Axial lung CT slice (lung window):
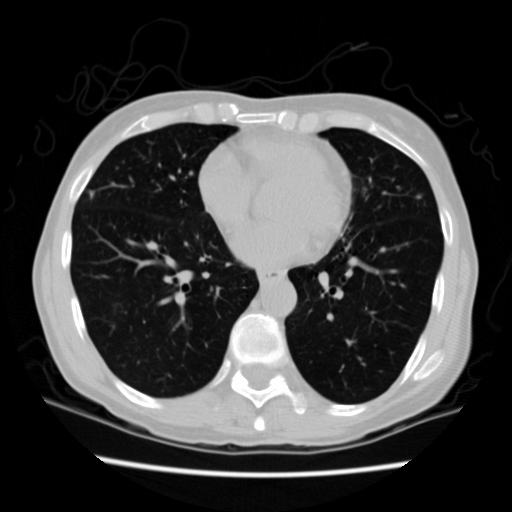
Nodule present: yes
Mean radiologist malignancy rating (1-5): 3